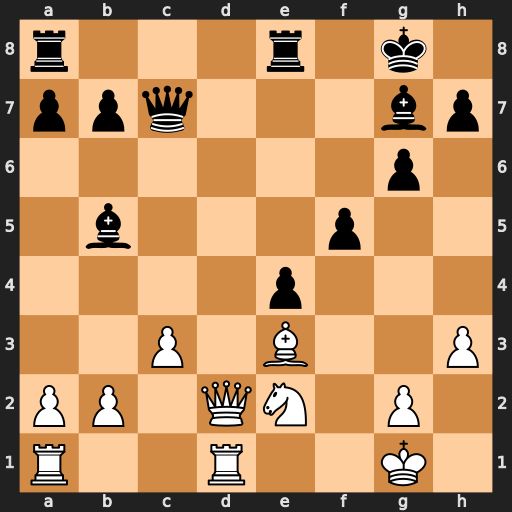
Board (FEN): r3r1k1/ppq3bp/6p1/1b3p2/4p3/2P1B2P/PP1QN1P1/R2R2K1
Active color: w
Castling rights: -
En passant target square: -
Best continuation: Qd5+ Qf7 Qxb5